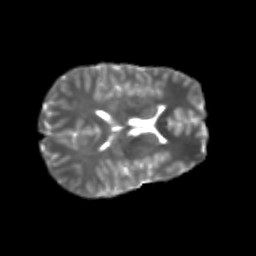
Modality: T2w
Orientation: axial
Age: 21
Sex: male
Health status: healthy
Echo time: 0.074 s